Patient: sex F, age 58
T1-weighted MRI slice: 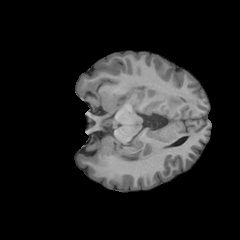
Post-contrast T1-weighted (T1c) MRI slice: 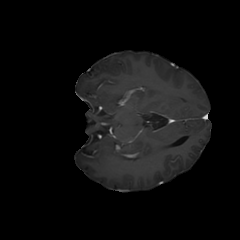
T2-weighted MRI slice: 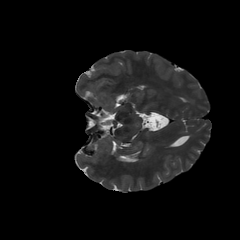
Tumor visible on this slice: no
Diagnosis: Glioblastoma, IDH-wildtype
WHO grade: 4